Question: I have the following query. I am trying to get the Row # to increment whenever the value in Value1 field changes. The 'SensorData' table has 2800 records and the 'Value1' is either 0 or 3 and changes throughout the day.
'''
SELECT
ROW_NUMBER() OVER(PARTITION BY Value1 ORDER BY Block ASC) AS Row#,
GatewayDetailID, Block, Value1
FROM
SensorData
ORDER BY
Row#
'''
I get the following results:

It seems like it creates only 2 partitions 0 and 3. It is not restarting the row number every time the value 1 changes.?
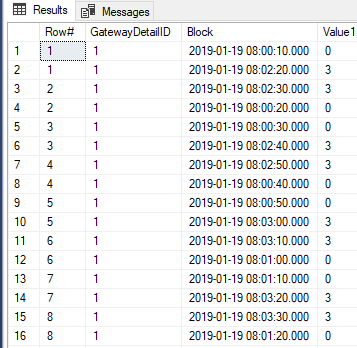
Answer: First instead of creating a permanent table I just changed it to a Temp table.
So, Given your example here is what I came up with:
'''
WITH CTE as(
select ROW_NUMBER() OVER(ORDER BY BLOCK) RN, LAG(Value1,1,VALUE1) OVER (ORDER BY BLOCK) LG,
GatewayDetailID, Block, Value1,Value2,Vaule3
from #tmp
),
CTE2 as (
select *, CASE WHEN LG <> VALUE1 THEN RN ELSE 0 END RowMark
from cte
),
CTE3 AS (
select MIN(Block) BL, RowMark from CTE2
GROUP BY ROwMark
),
CTE4 AS (
SELECT GatewayDetailID,Block,Value1,Value2,Vaule3,RMM from cte2 t1
CROSS APPLY (SELECT MAX(ROWMark) RMM FROM CTE3 t9 where t1.Block >= t9.ROwMark and t1.RN >= t9.RowMark) t2
)
SELECT GateWayDetailID,Block,Value1,Value2,Vaule3, ROW_NUMBER() OVER(Partition by RMM ORDER BY BLOCK) RN
FROM CTE4
ORDER BY BLOCK
'''
I first had to get a Row number for all the rows, then depending on when the Value1 changed I marked that as a new group. From that I created a CTE with the date and row boundry for each group. And then lastly I cross applied that back to the table to find each row in each group.
From that last CTE I merely just applied a simple ROW_NUMBER() function portioned by each RowMarker group and poof....row numbers.
There may be a better way to do this, but this was how I logically worked through the problem.